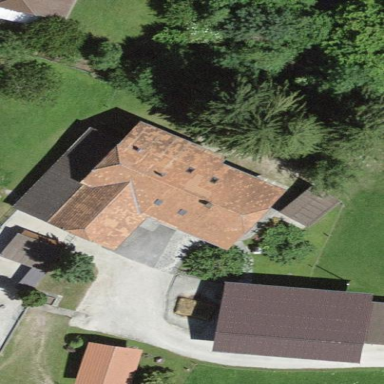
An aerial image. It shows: Farm building.